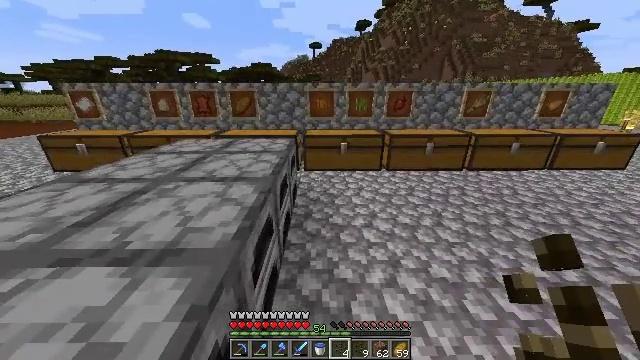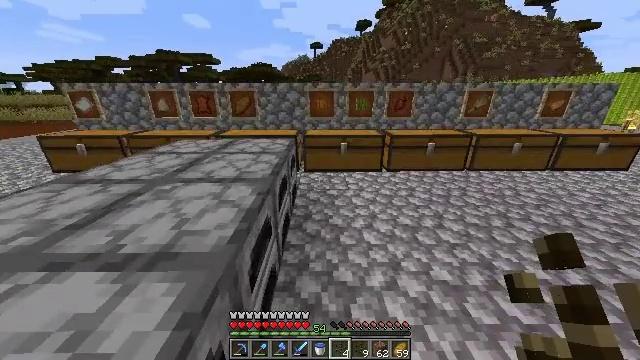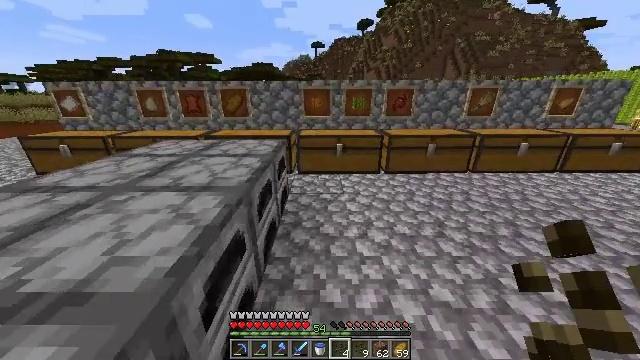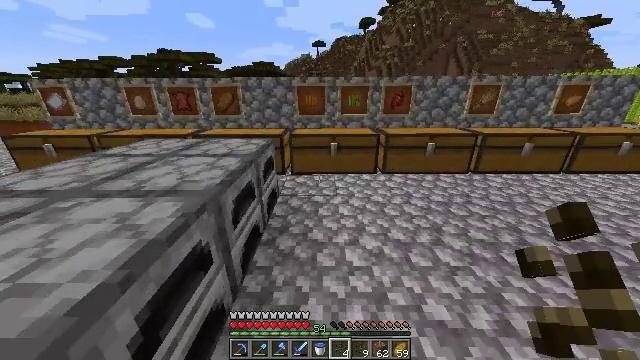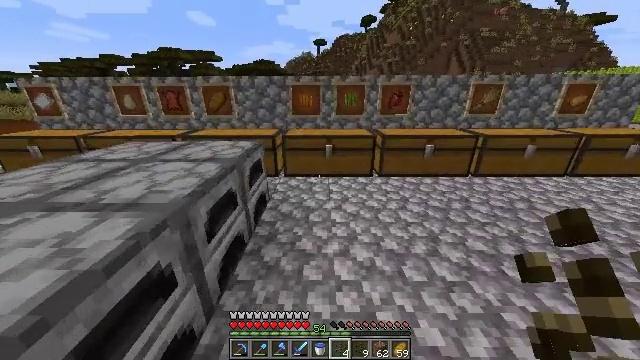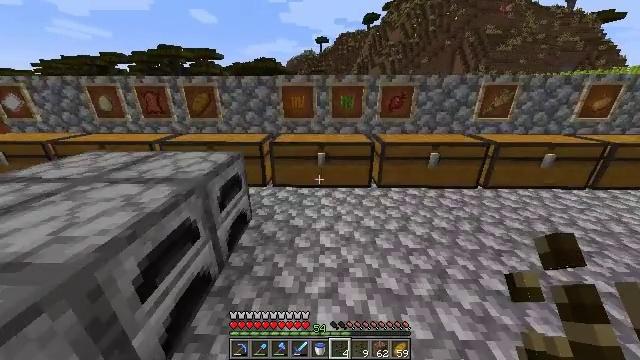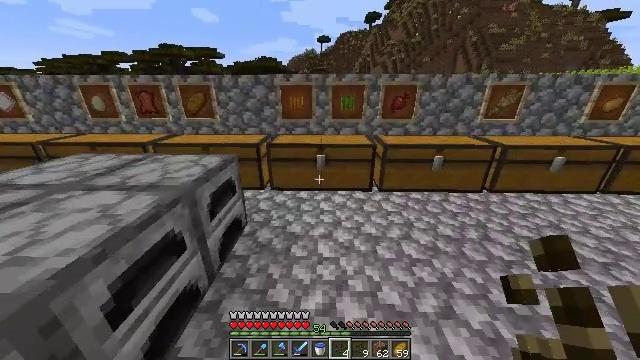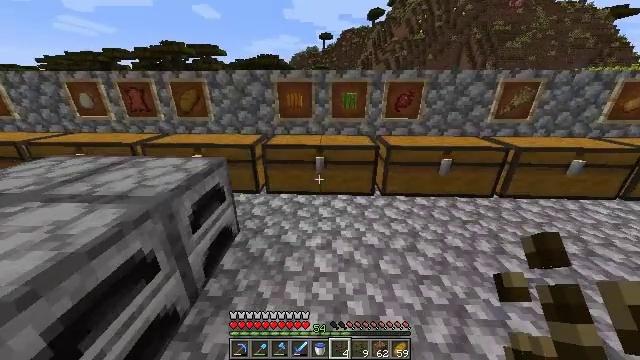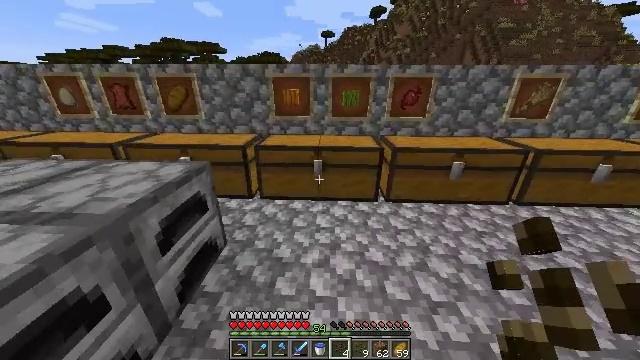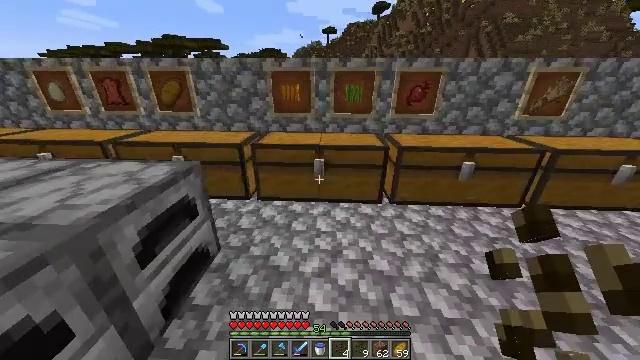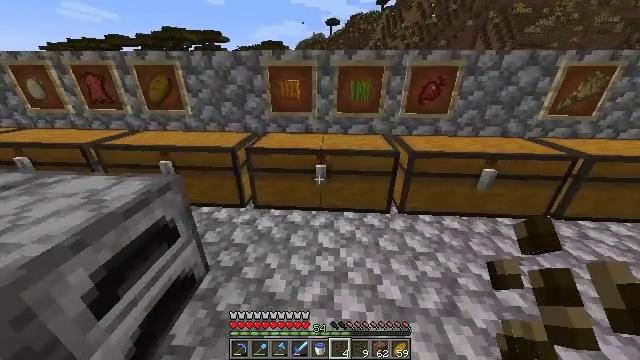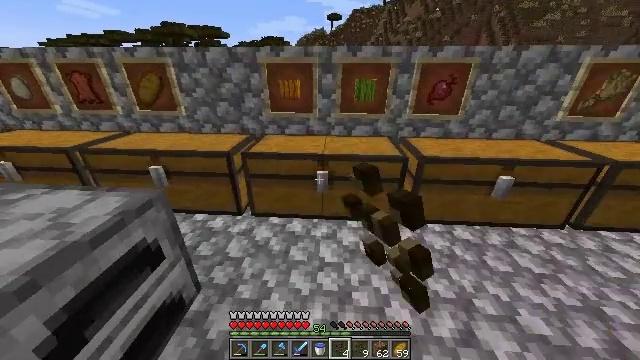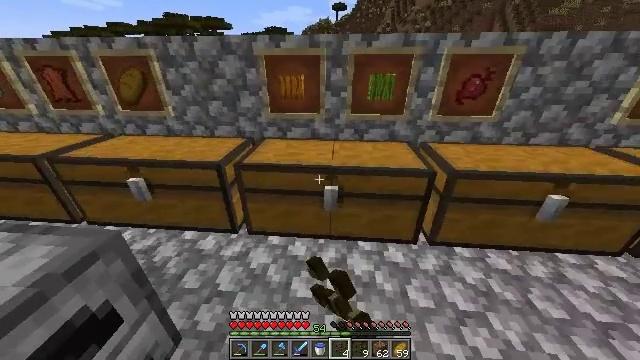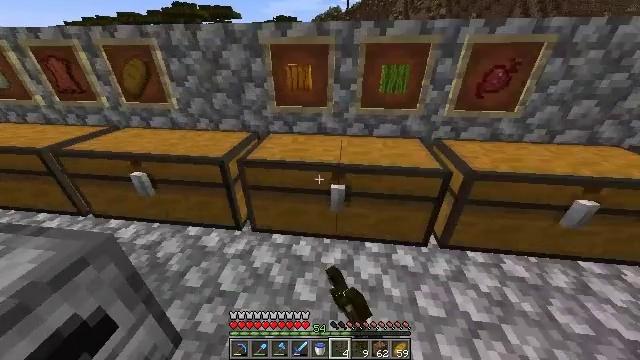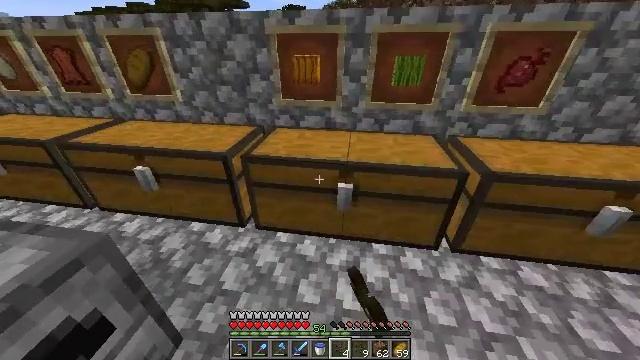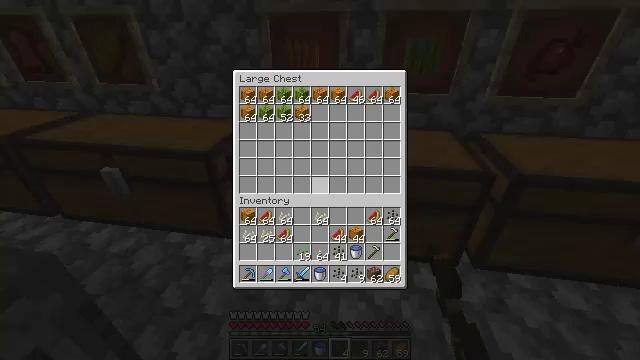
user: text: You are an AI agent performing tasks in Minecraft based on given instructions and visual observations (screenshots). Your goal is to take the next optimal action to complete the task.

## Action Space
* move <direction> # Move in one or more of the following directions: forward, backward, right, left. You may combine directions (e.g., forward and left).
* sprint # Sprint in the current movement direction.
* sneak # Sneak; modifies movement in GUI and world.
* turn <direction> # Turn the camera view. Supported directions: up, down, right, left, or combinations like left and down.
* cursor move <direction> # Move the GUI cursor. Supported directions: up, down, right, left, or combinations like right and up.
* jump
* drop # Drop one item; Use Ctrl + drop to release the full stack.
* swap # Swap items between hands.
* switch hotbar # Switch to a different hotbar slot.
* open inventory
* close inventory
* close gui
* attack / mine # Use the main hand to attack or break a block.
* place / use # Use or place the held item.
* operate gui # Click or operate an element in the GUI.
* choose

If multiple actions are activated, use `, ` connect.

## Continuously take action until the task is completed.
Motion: motion action
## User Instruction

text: Mine the melon stem to gather resources.
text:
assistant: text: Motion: move forward and move right, sprint
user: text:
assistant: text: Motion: move forward and move right, sprint
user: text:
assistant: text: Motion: move forward and move right, sprint
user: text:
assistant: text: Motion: move forward, sprint
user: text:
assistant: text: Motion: move forward, sprint
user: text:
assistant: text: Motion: move forward, sprint
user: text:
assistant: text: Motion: move forward
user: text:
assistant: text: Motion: move forward
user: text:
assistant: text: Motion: move forward
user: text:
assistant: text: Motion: move forward, turn down, use / place
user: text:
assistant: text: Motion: move forward, use / place
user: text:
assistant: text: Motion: move forward, turn left and down, use / place
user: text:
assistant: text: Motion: turn left and down
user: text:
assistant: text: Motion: turn left and down
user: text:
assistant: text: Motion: open gui
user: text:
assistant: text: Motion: no_op
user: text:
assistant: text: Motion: no_op
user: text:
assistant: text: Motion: no_op
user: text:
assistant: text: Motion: no_op
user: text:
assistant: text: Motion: no_op
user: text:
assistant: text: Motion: cursor move right
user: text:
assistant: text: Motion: cursor move right
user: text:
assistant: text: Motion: cursor move right
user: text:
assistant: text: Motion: no_op
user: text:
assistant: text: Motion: no_op
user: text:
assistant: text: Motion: no_op
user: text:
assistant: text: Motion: no_op
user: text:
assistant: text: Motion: no_op
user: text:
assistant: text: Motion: no_op
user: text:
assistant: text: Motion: no_op